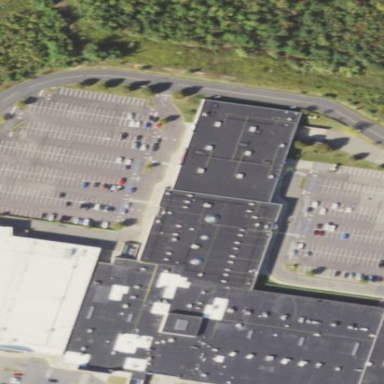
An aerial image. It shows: Mall building.